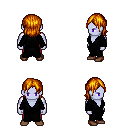
a pixel art fantasy rpg character, male body template, dark elf, purple skin, gray robe, red pants, dark blonde long bangs hairstyle, brown shoes, four views (front, back, left, right), 2x2 character sprite sheet, small pixel art, hard edges, no anti-aliasing